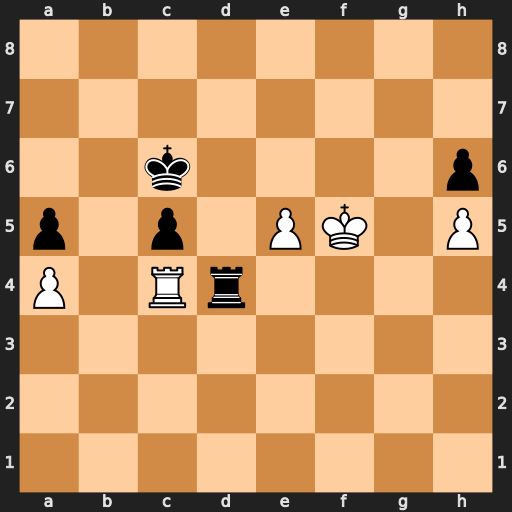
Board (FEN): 8/8/2k4p/p1p1PK1P/P1Rr4/8/8/8
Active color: w
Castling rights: -
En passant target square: -
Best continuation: Rxd4 cxd4 Ke4 Kc5 e6